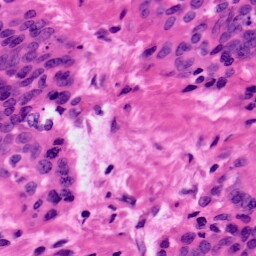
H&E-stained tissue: Ovarian